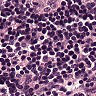
Metastatic tissue present: no